Chest X-ray:
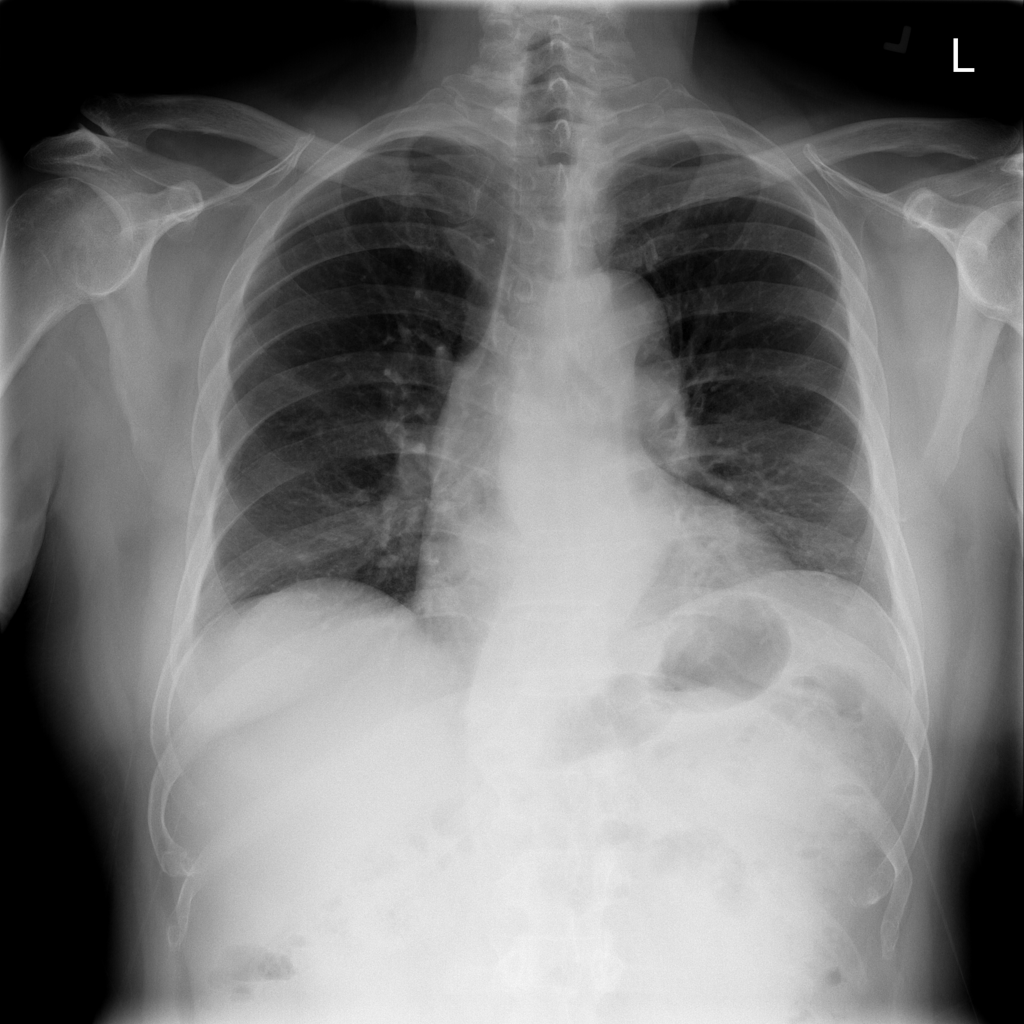
No abnormal finding: yes